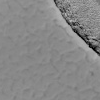
Atmospheric dust classification: not_dusty